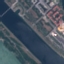
Label: River